Question: I have the following table, with two header cells. The second header cell needs to be split into two rows, with the bottom row split further into 6 columns (q1, q2, q3 etc). These columns should be the same width as those in the row below them. Please see the image and fiddle to see what I am trying to achieve. Any help would be great.
<URL>

Fiddle here <URL>
My code is as follows:
'''
<table border="1" bordercolor="black" cellspacing="0">
<tr>
<th width="120">Booboo</th>
<th colspan="5">blah blah</th>
</tr>
<tr>
<td>&nbsp;</td>
<td width="40">&nbsp;</td>
<td width="40">&nbsp;</td>
<td width="40">&nbsp;</td>
<td width="40">&nbsp;</td>
<td width="40">&nbsp;</td>
</tr>
<tr>
<td>&nbsp;</td>
<td>&nbsp;</td>
<td>&nbsp;</td>
<td>&nbsp;</td>
<td>&nbsp;</td>
<td>&nbsp;</td>
</tr>
<tr>
<td>&nbsp;</td>
<td>&nbsp;</td>
<td>&nbsp;</td>
<td>&nbsp;</td>
<td>&nbsp;</td>
<td>&nbsp;</td>
</tr>
<tr>
<td>&nbsp;</td>
<td>&nbsp;</td>
<td>&nbsp;</td>
<td>&nbsp;</td>
<td>&nbsp;</td>
<td>&nbsp;</td>
</tr>
</table>
'''
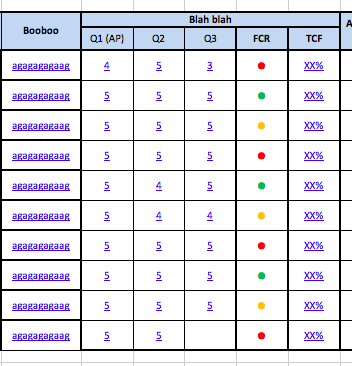
Answer: It is very easy. All you need to do is use the 'rowspan' attribute on the first 'th' and add another row to the table. Like so: <URL>